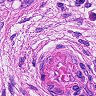
Metastatic tissue present: yes